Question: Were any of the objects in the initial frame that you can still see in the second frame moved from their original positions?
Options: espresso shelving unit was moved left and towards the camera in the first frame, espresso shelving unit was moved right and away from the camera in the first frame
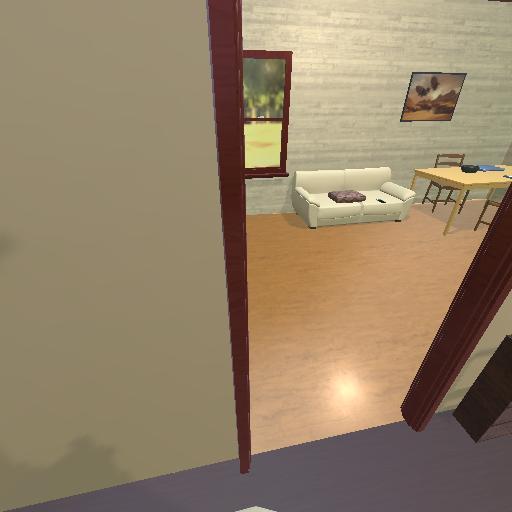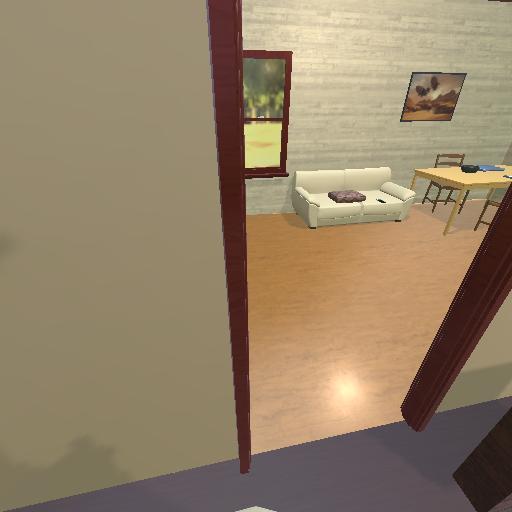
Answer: espresso shelving unit was moved left and towards the camera in the first frame